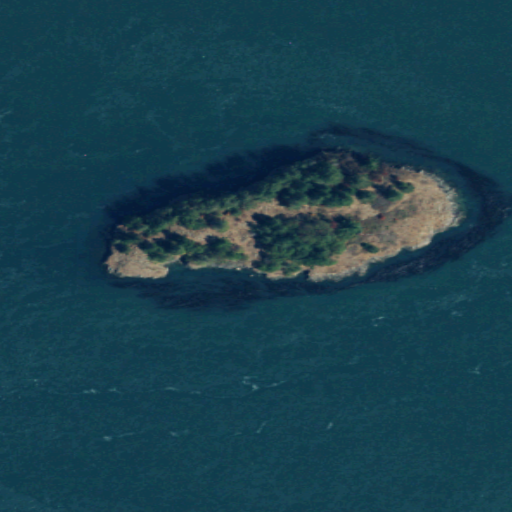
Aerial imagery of island in Washington named Strawberry Island containing open water, shrub, herbaceous wetlands, grassland, and pasture